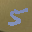
Label: 5